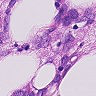
Metastatic tissue present: yes